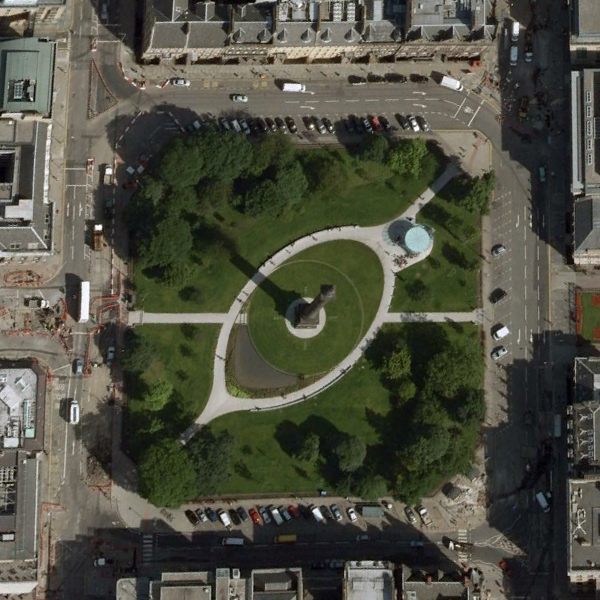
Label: Square